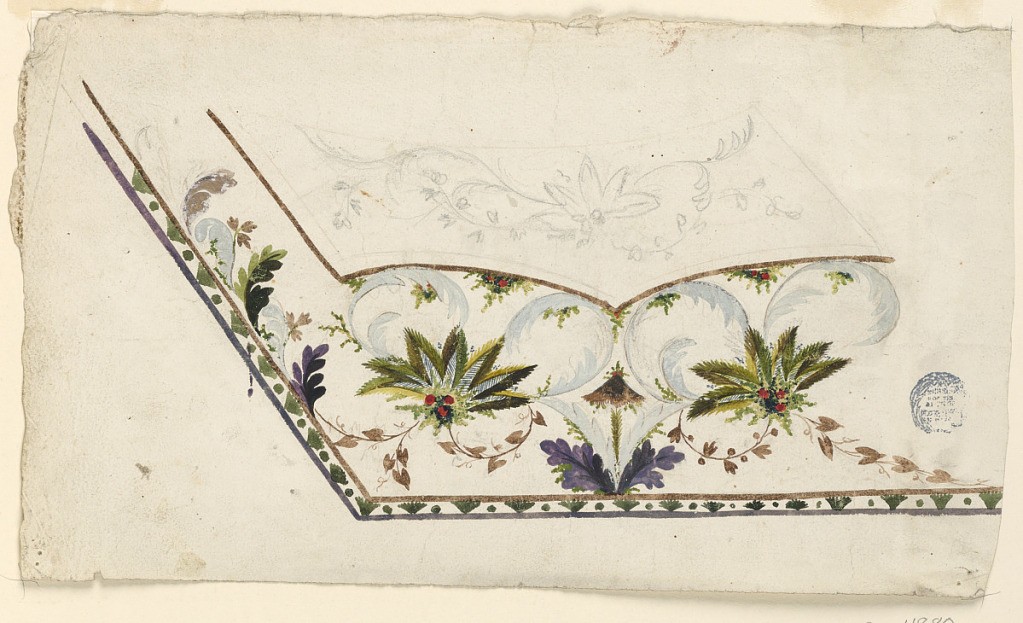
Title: Design for a Waistcoat
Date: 1780-1790
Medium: Pencil and various gouaches on paper
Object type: Drawing
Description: Design for the embroidery of the left bottom part of a man's waistcoat. A stripe is shown along the edge of the waistcoat; it is decorated with leaves alternating with heads. Leaves grow from its obliquely rising part. Beneath the bottom point of the pocket grows a mushroom like plant. It is flanked by two bunches of flowers and leaves, some of which are big leaf scrolls. The sketched decoration of the flap of the pocket is floral.